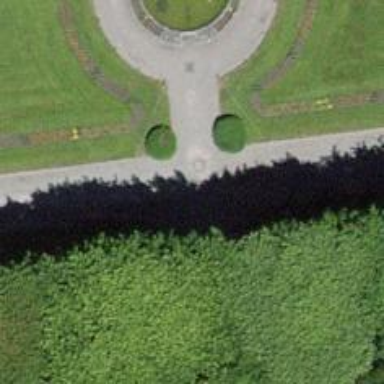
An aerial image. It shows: Beautiful avenue lined with deciduous broadleaved trees.